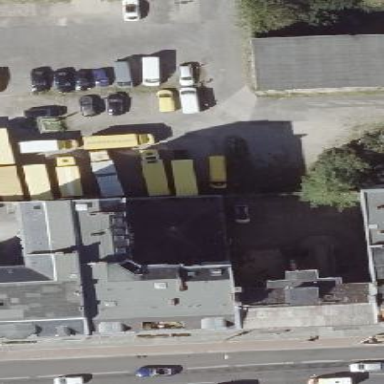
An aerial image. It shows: Apartment building with double saltbox roof shape.